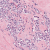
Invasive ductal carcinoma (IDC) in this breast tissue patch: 1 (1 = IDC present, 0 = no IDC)